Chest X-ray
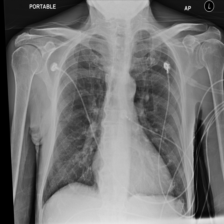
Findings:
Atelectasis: negative
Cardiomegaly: negative
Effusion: negative
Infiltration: negative
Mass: negative
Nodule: negative
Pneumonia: negative
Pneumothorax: negative
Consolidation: negative
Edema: negative
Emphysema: negative
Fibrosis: negative
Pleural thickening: negative
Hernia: negative